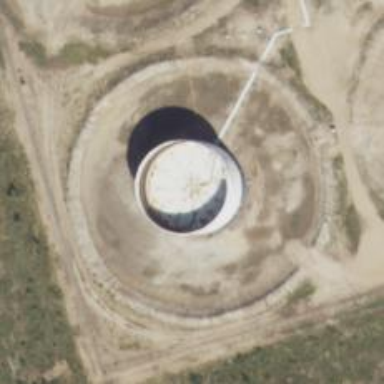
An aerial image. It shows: Silo.